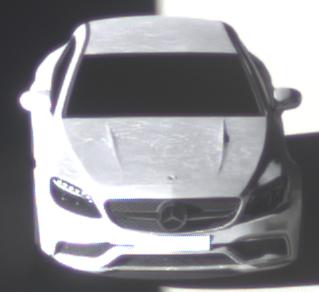
Make: Mercedes-Benz
Model: C 43 AMG
Detailed model: C-Class (205) AMG Limousine
Model produced from: 2016/10
Model produced until: 2018/04
Doors: 4
Color: white
Road condition: dry road
Daytime: sunrise or sunset
Contrast: high contrast